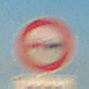
Verkehrszeichen: Ueberholverbot
Zusatzzeichen unten: LaengeEinerStrecke3
Umgebung: Outdoor, RoadRail
Tageszeit: SunriseSunset
Wetter: PartlyCloudy
Licht: Natural
Jahreszeit: NotSpecified
Kontrast: HighContrast